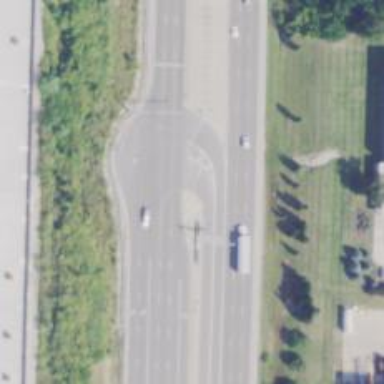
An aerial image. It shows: Solid stop line on the road.